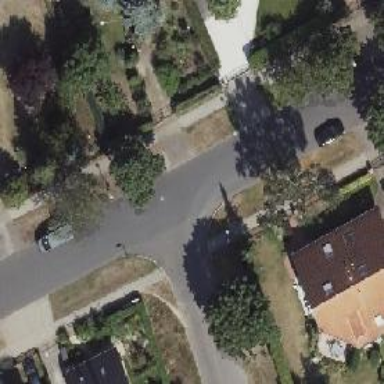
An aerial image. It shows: Residential road with asphalt surface.